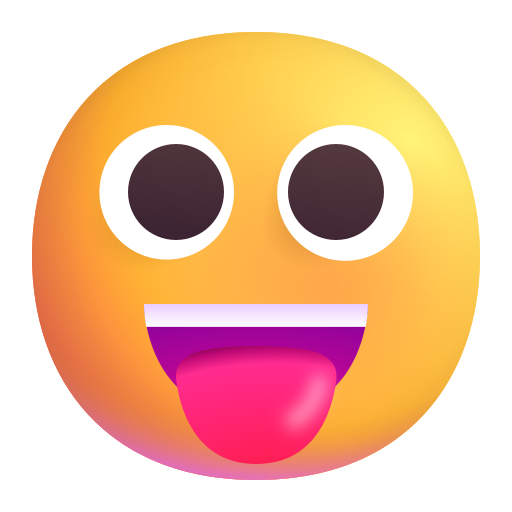
face with tongue color